Field crop: tomato
Growth stage: 1
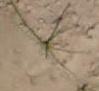
Species: cyperus